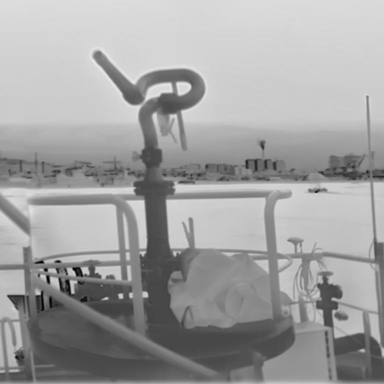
There is a bulk_carrier in the infrared image.